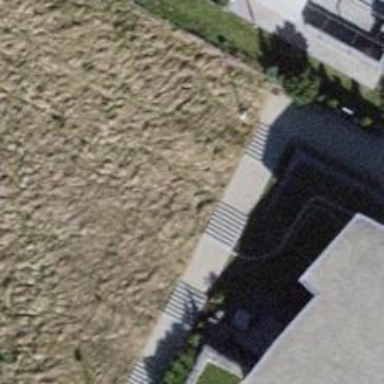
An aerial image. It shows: Concrete steps.